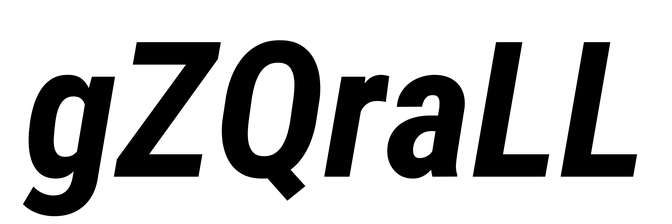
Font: Roboto-Italic_Condensed_Bold_Italic